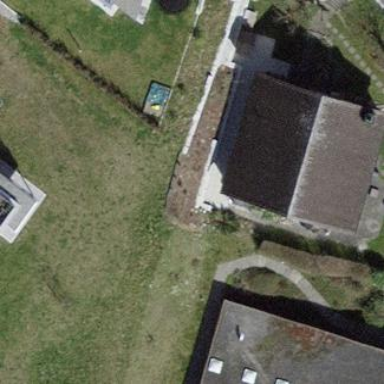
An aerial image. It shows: Detached building.